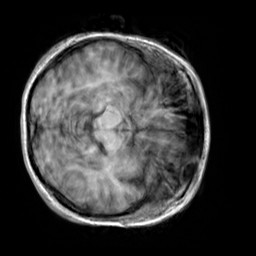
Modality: T1w
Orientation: axial
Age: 23
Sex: female
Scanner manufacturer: siemens
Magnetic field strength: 3 T
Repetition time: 2.3 s
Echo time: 0.00303 s